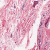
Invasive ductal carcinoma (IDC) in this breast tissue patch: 0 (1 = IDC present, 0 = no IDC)